Question: I'm using pandas version 0.17.0 , matplotlib version 1.4.3 and seaborn version 0.6.0 to create a boxplot. I want all values on the x-axis in float notation. Currently the two smallest values (0,00001 and 0,00005) are formatted in scientific notation.

Here's the code I use to plot the image:
'''
import pandas as pd
import matplotlib.pyplot as plt
import seaborn as sns
data = pd.read_csv("resultsFinal2.csv")
boxplot = sns.boxplot(x="Regularisierungsparameter", y="F1", data=data.sort("Regularisierungsparameter"))
plt.show()
'''
As suggested in <URL>, i tried:
'''
boxplot = sns.boxplot(x="Regularisierungsparameter", y="F1", data=data.sort("Regularisierungsparameter"))
ax = plt.gca()
ax.get_xaxis().get_major_formatter().set_scientific(False)
'''
resulting in:
'''
plt.gca().get_xaxis().get_major_formatter().set_useOffset(False)
AttributeError: 'FixedFormatter' object has no attribute 'set_useOffset'
'''
Seaborn Boxplot documentation says, I can pass an Axes object to draw the plot onto. So I tried to create an axis with scientific notation disabled and passed it to sns.boxplot:
'''
ax1 = plt.gca().get_xaxis().get_major_formatter().set_useOffset(False)
boxplot = sns.boxplot(x="Regularisierungsparameter", y="F1", data=data.sort("Regularisierungsparameter"), ax=ax1)
'''
That didn't work either. Can someone tell me how to do it?
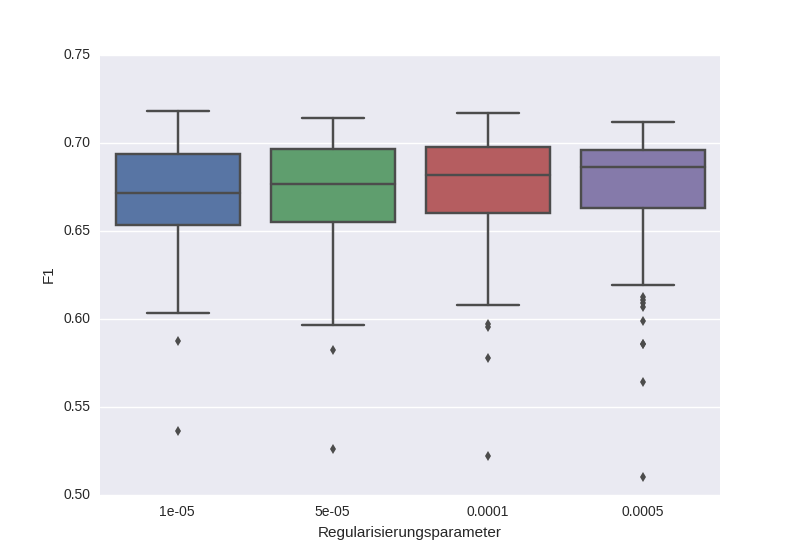
Answer: This might be an ugly solution, but it works, so who cares
'''
fig, ax = plt.subplots(1, 1)
boxplot = sns.boxplot(x="Regularisierungsparameter", y="F1", data=data.sort("Regularisierungsparameter"), ax=ax)
labels = ['%.5f' % float(t.get_text()) for t in ax.get_xticklabels()]
ax.set_xticklabels(labels)
'''